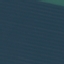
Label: AnnualCrop